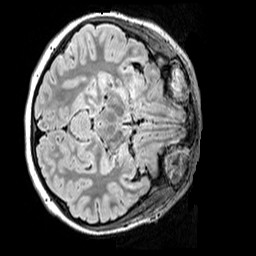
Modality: FLAIR
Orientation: axial
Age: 12
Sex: female
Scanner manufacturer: siemens
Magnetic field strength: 3 T
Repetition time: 5 s
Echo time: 0.388 s